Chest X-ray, PA view. Patient: 59 years old, sex F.
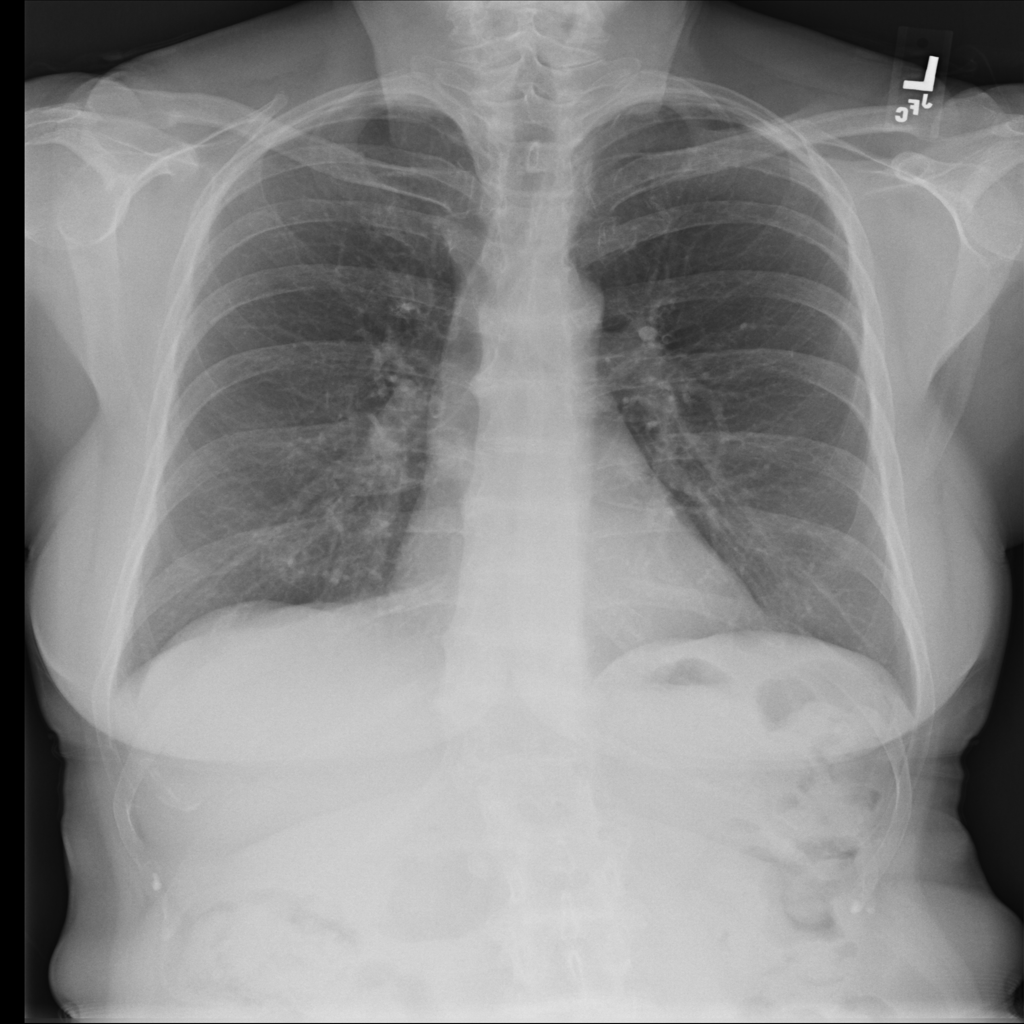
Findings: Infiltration